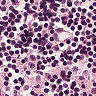
Metastatic tissue present: no